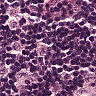
Metastatic tissue present: no